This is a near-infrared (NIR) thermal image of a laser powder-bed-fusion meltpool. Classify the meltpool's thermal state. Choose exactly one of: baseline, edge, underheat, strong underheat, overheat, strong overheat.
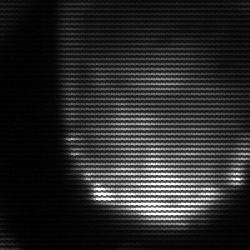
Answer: edge